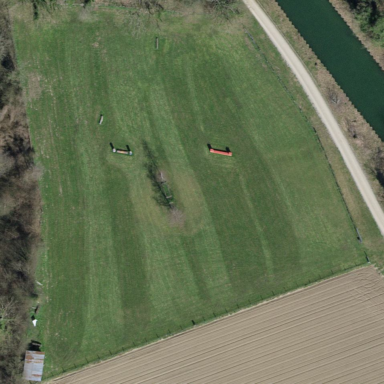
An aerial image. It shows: Grassy equestrian pitch for leisure land activities.